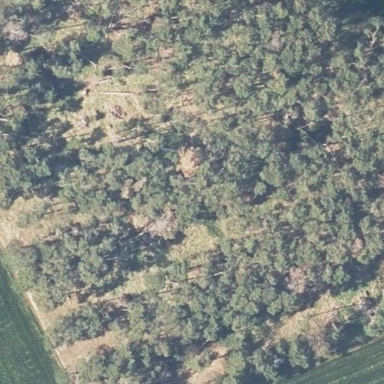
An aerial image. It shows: Evergreen needle-leaved forest.